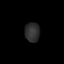
Tissue: prostate
Cell type: NK cells
Senescence score: 0.6862
Nuclear area (px): 284
Mean DAPI intensity: 46.282